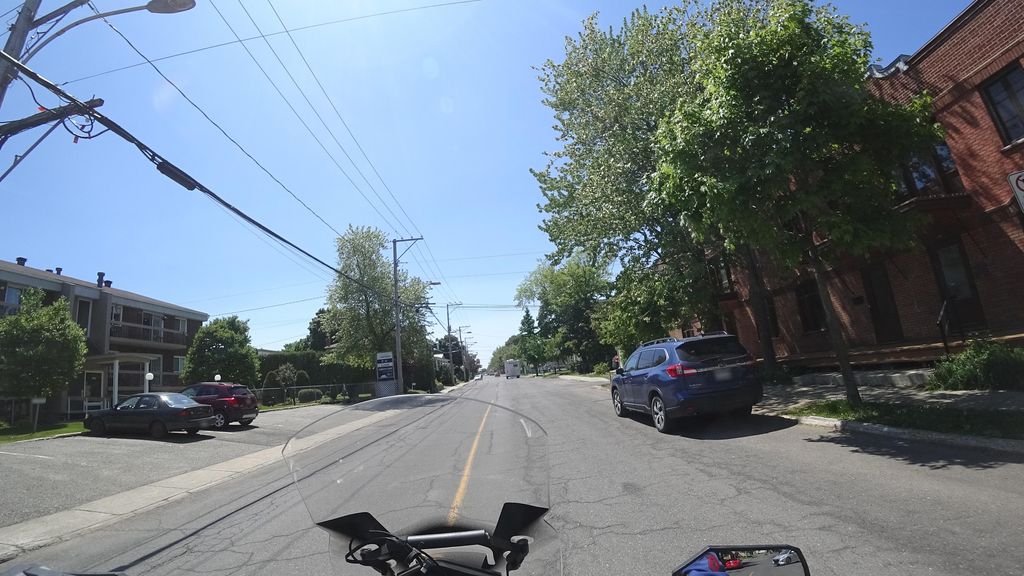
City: quebec_city